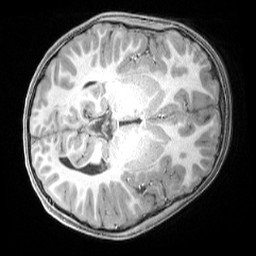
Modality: T1w
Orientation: axial
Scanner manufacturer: siemens
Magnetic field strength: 3 T
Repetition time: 2.4 s
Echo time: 0.00224 s